Question: I wrote this code for plot an image:
'''
fig = plt.figure(figsize=(15,10))
ax = fig.gca(projection='3d')
for i in range(len(pos_eje_x)):
ax.bar3d(pos_eje_x[i],pos_eje_y[i],z_altura[i], dx[i], dy[i], altura[i], alpha=1, color='w', linewidth=2)
ax.scatter(200, 500, 500, color='r', marker='^', s=150)
circle_1 = Circle((200, 500), 500*np.tan(np.deg2rad(60 / 2)), fill=False, clip_on=False)
ax.add_patch(circle_1)
art3d.pathpatch_2d_to_3d(circle_1, z=25, zdir="z")
ax.autoscale()
ax.set_zlim3d(0, 1000)
ax.set_xlim3d(0, L)
ax.set_ylim3d(0, L)
ax.set_xlim(0, L)
ax.set_ylim(0, L)
ax.set_zlim(0, 1000)
ax.set_xlabel('X')
ax.set_ylabel('Y')
ax.set_zlabel('Z')
plt.title('Map 3D')
ax.view_init(elev=30., azim=-35)
'''
Here is my output:

How can I remove the rest of the circle that goes out of bounds?
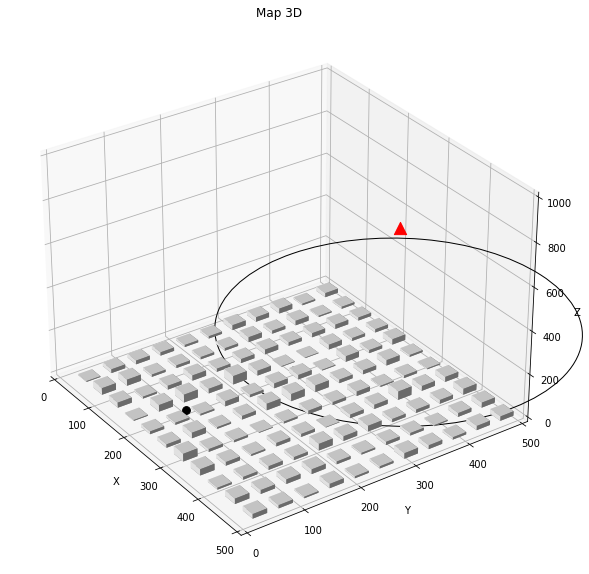
Answer: You can draw a circle manually an than cut out the piece that is not within the limits. You have to pay attention though, that start and end of your pizza slice are at the correct position otherwise an additional unwanted connection is drawn.
'''
import matplotlib.pyplot as plt
import mpl_toolkits.mplot3d.art3d as art3d # noqa: F401 unused import
def get_circle(x, r, n=360):
q = np.linspace(start=-np.pi, stop=np.pi, num=n)
c = np.empty((n, len(x)))
c[:, 0] = np.cos(q)*r + x[0]
c[:, 1] = np.sin(q)*r + x[1]
if len(x) == 3:
c[:, 2] = x[2]
return c
def cut_circle(c, limits):
idx_keep_x = np.logical_and(limits[0, 0] < c[:, 0], c[:, 0] < limits[0, 1])
idx_keep_y = np.logical_and(limits[1, 0] < c[:, 1], c[:, 1] < limits[1, 1])
idx_keep = np.logical_and(idx_keep_x, idx_keep_y)
c2 = c[idx_keep, :]
c2_help = np.concatenate([c2, c2[:1, :]])
i_jump = np.argmax(np.linalg.norm(np.diff(c2_help[:, :2], axis=0), axis=-1))
c3 = np.roll(c2, -(i_jump+1), axis=0)
return c2, c3
limits = np.array([[20, 50],
[30, 60],
[0, 20]])
c1 = get_circle(x=[45, 55, 5], r=10)
c2, c3 = cut_circle(c=c1, limits=limits)
c2[:, 2] += 5
c3[:, 2] += 10
fig = plt.figure()
ax = fig.gca(projection='3d')
ax.set_xlim(limits[0])
ax.set_ylim(limits[1])
ax.set_zlim(limits[2])
ax.plot(*c1.T)
ax.plot(*c2.T)
ax.plot(*c3.T)
'''
<URL>